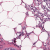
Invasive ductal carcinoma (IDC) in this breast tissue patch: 1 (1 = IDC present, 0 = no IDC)